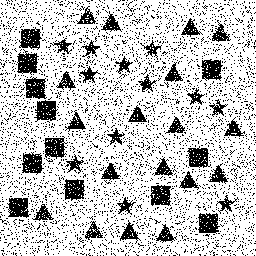
Squares: 12
Triangles: 18
Stars: 12
Total shapes: 42